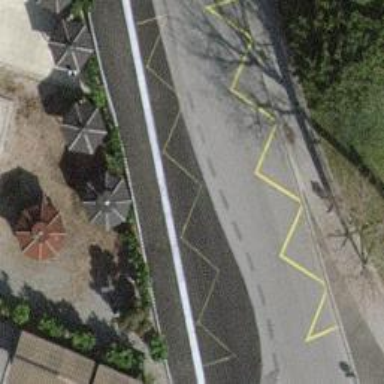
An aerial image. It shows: Public transport stop position.